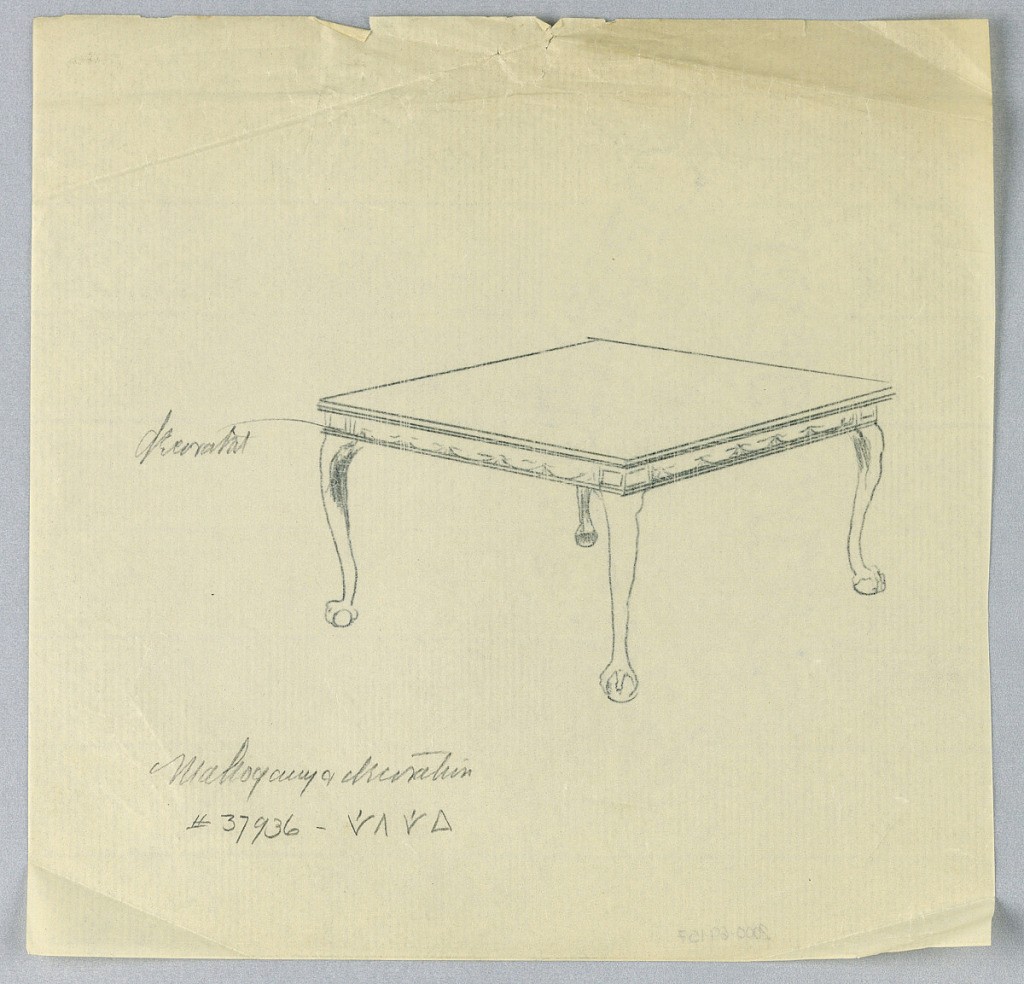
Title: Design for Rectangular Mahogany Table with Inlay Top
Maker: A.N. Davenport Co.
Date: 1900–05
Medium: Graphite on thin cream paper
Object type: Drawing
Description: Rectangular molded table top with suggested inlay decoration aroung lower rim, raised on 4 cabriole legs terminating in carved ball-and-claw feet.